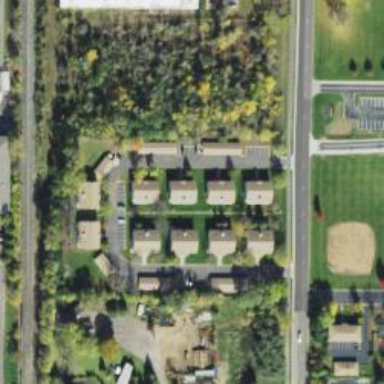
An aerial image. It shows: Condominium within residential area.